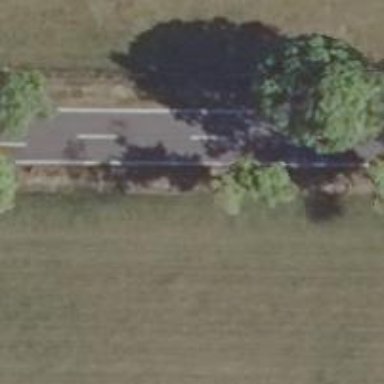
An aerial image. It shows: Row of deciduous broadleaved trees.